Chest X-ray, PA view. Patient: 61 years old, sex M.
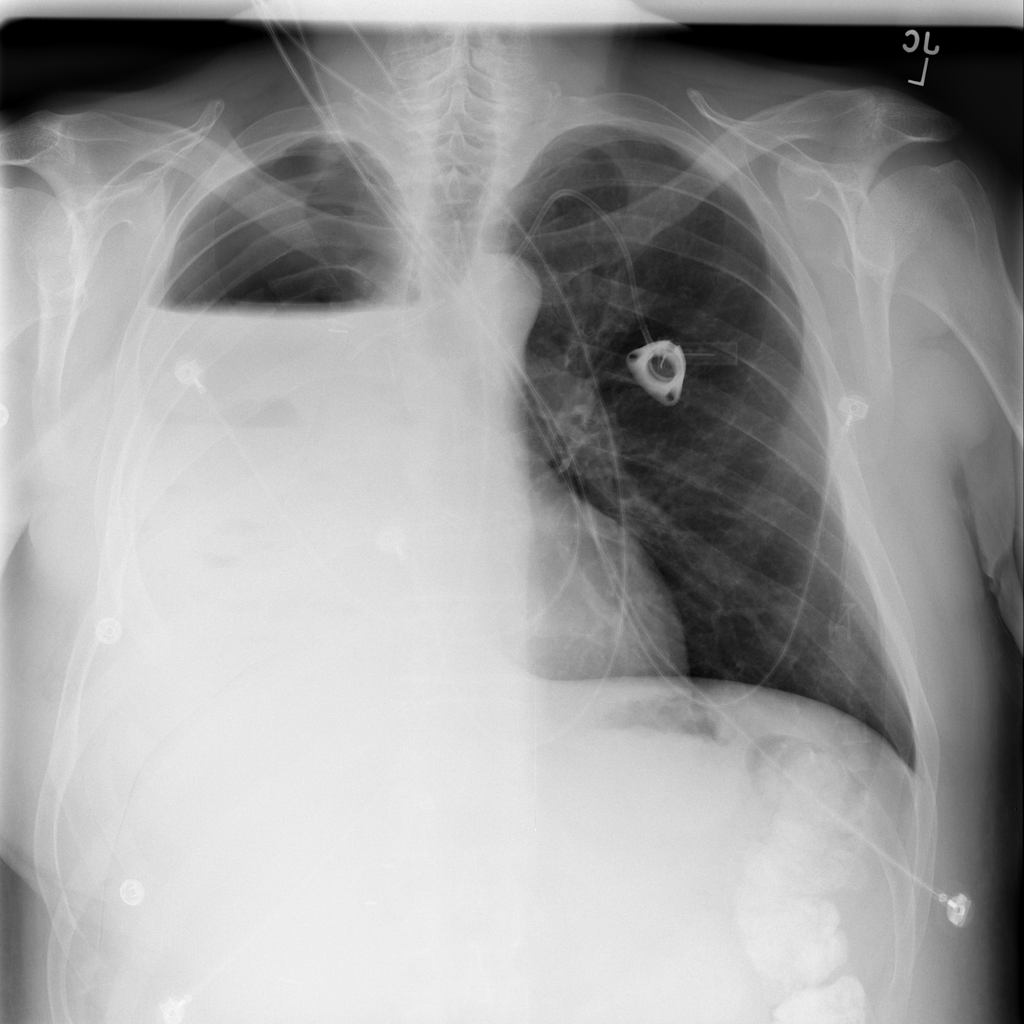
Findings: No Finding